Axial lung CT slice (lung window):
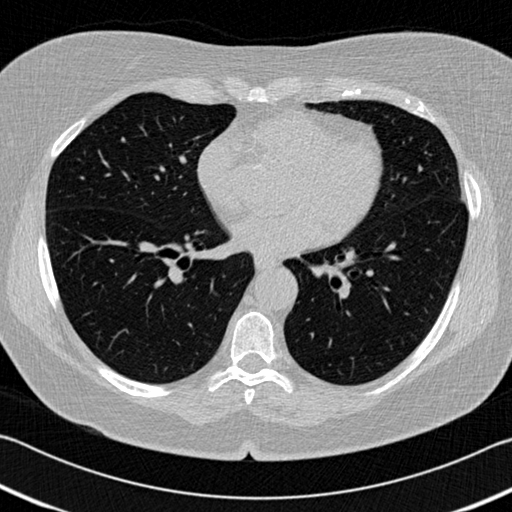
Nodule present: no